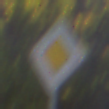
Verkehrszeichen: Vorfahrtsstrasse
Umgebung: Outdoor, Nature
Tageszeit: MorningAfternoon
Wetter: Clear
Licht: Natural
Jahreszeit: NotSpecified
Kontrast: HighContrast